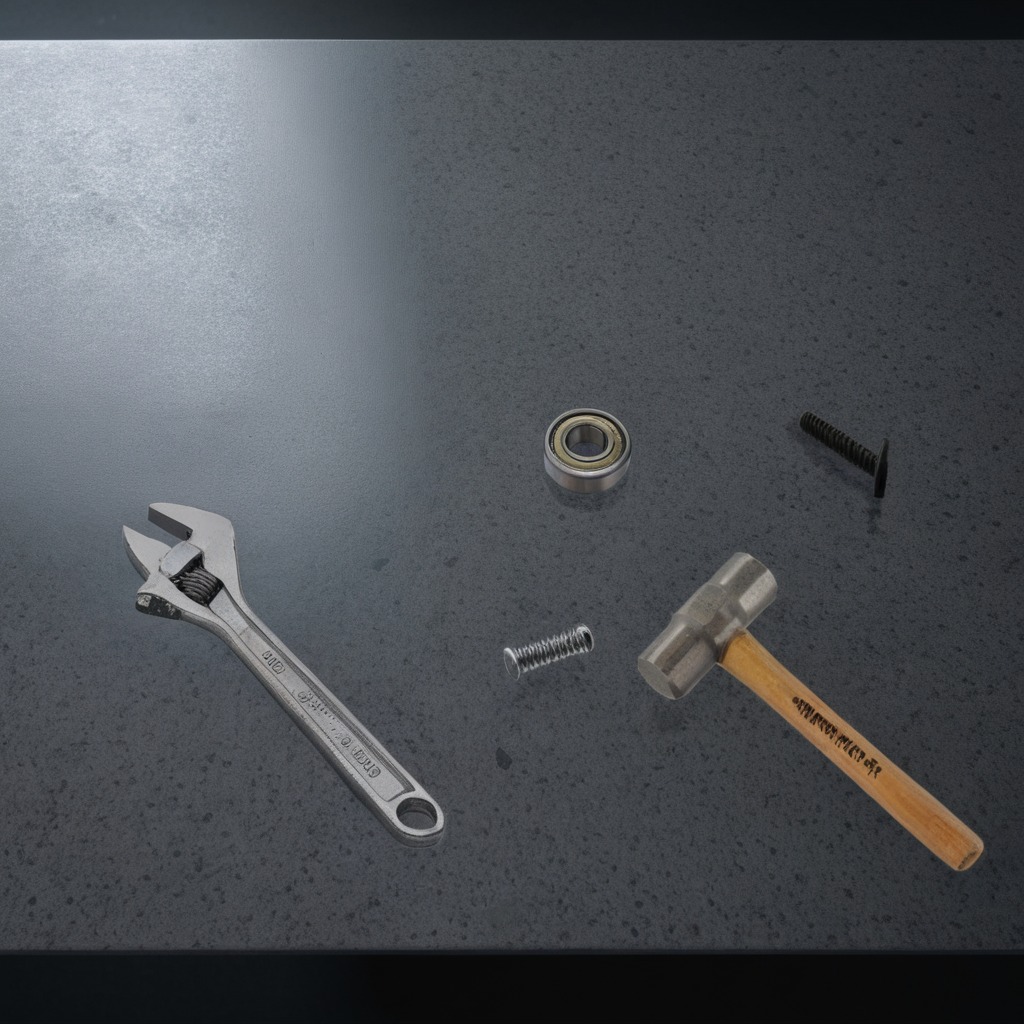
A ball bearing, a hammer, a machine screw, a coiled metal spring, and a wrench are lying on the clean granite table inside a workshop at night.